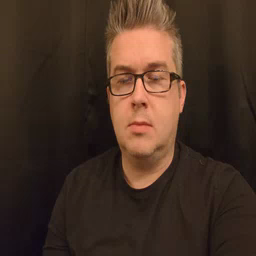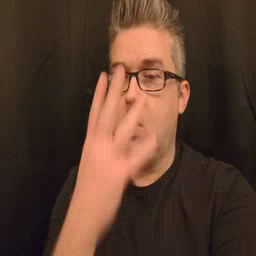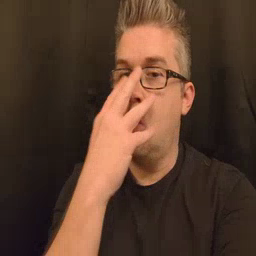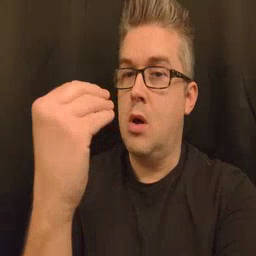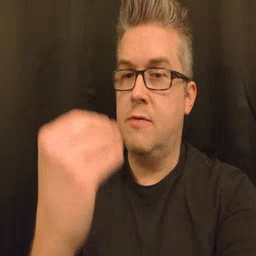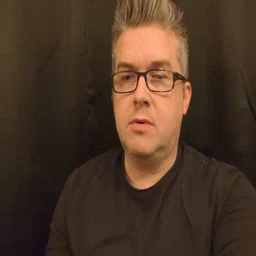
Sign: wolf